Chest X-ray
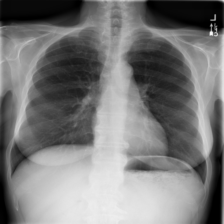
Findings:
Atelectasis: negative
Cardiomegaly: negative
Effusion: negative
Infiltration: negative
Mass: negative
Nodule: negative
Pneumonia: negative
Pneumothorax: negative
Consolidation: negative
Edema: negative
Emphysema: negative
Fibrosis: negative
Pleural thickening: negative
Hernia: negative